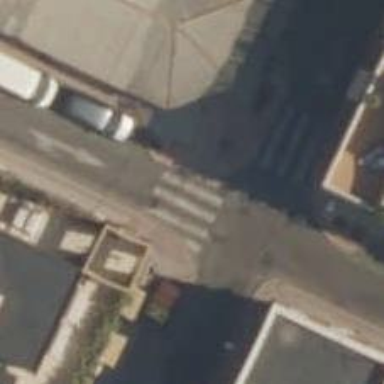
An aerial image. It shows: Uncontrolled zebra crossing on the road.